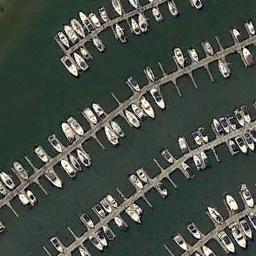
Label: harbor